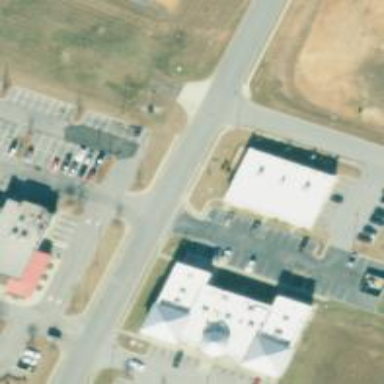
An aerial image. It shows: Building that houses veterinary clinic.